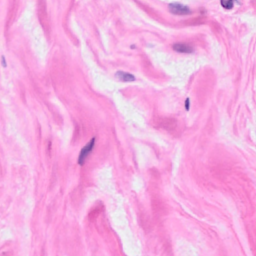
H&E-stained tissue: Breast